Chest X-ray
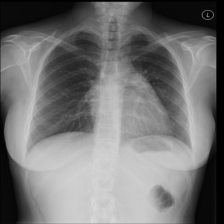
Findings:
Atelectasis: negative
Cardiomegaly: negative
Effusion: negative
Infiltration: negative
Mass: negative
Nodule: negative
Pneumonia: negative
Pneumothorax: negative
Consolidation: negative
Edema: negative
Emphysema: negative
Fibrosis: negative
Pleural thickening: negative
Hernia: negative